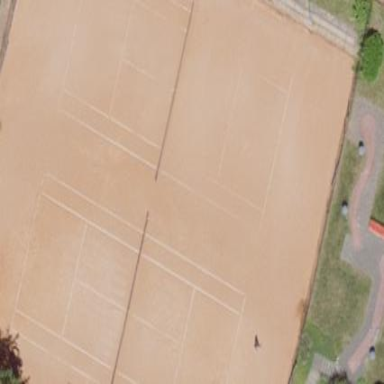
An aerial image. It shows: Tennis court on pitch designated for leisure land.